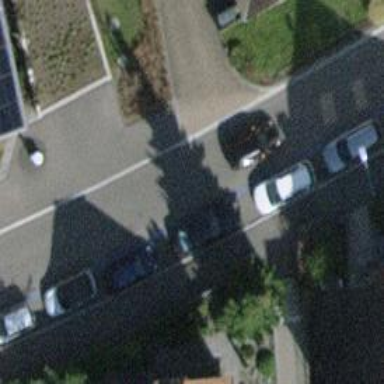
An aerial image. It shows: Residential road with asphalt surface. Sidewalk is present on the left side.